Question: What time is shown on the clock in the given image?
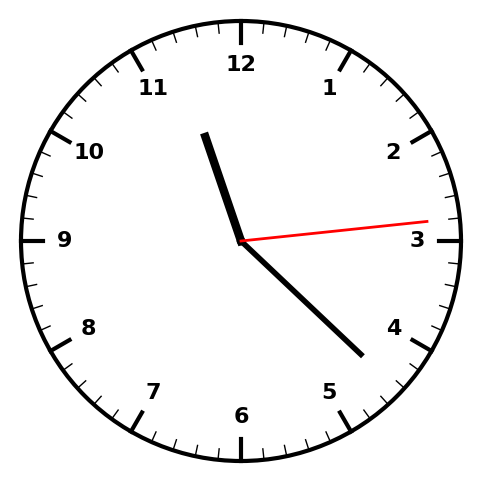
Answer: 11:22:14